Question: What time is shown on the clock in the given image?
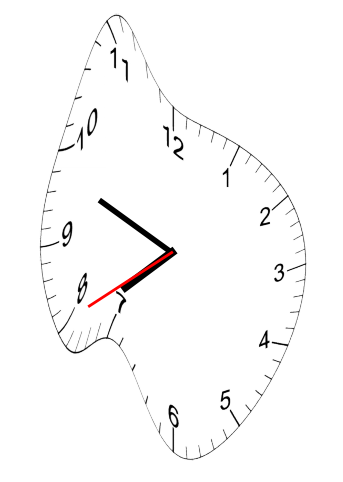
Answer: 07:48:40